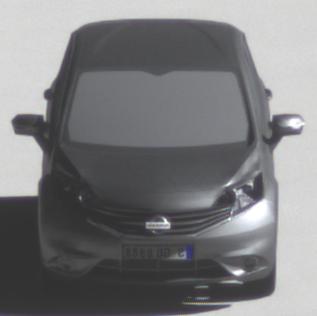
Make: Nissan
Model: Note 1.2
Detailed model: Note (E12) (10/13 - 12/16)
Model produced from: 2013/10
Model produced until: 2015/09
Doors: 5
Color: gray
Road condition: dry road
Daytime: morning or afternoon
Contrast: high contrast